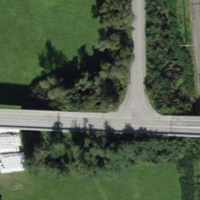
EUNIS habitat code: 52
Species observed at this site:
Cornus sanguinea